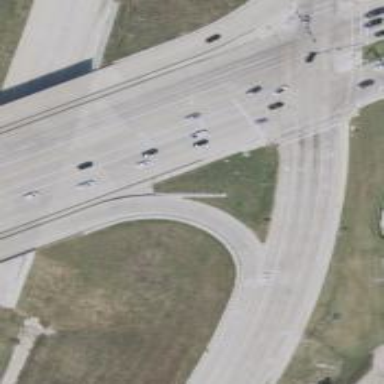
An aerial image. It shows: Secondary link road.